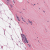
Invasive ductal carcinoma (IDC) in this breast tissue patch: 0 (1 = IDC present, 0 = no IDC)